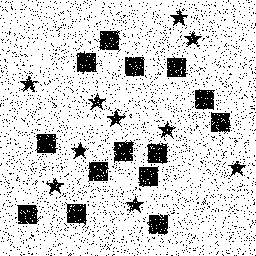
Squares: 14
Triangles: 0
Stars: 10
Total shapes: 24